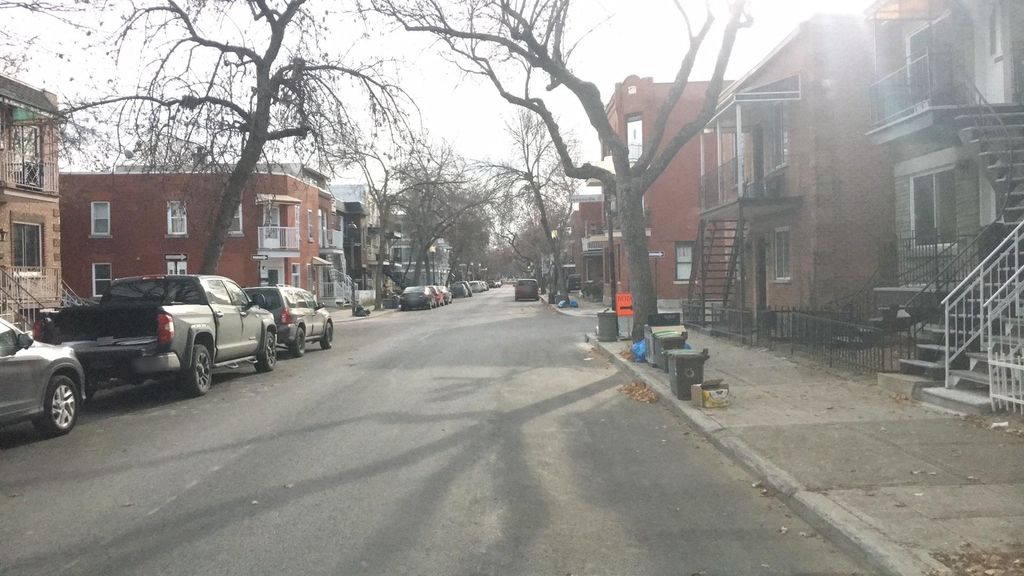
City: montreal